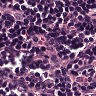
Metastatic tissue present: no